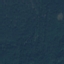
Land use / land cover class: Forest